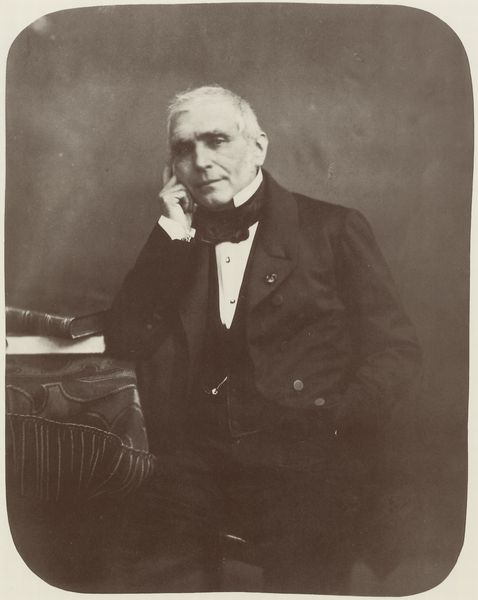
Titel: Eugène Scribe
Künstler: Atelier Nadar
Institution: unbekannt
Schlagwörter: hand, kopf, mann, schatten, weiß, ellbogen, finger, grau, haar, hintergrund, licht, mund, nase, ohr, schwarz, stirn, stuhl, tisch, blick, schal, tuch, muster, schleife, teppich, alt, anzug, hemd, hose, jacke, tresen, wand, arm, augen, falten, gesicht, kragen, stehen, ärmel, bild, bildnis, herr, portrait, porträt, tischdecke, tischtuch, fransen, haare, mantel, stehend, stoff, decke, augenbrauen, kinn, knopf, lippen, potrait, rund, lächeln, bücher, kette, amerika, hocker, sepia, frack, falte, krawatte, dichter, grübchen, halstuch, uhr, tischchen, augenbraue, knöpfe, fliege, hemdkragen, jackett, jacket, weste, foto, fotografie, photographie, stütze, alter, buch, linie, gala, schwarz weiss, vatermörder, schriftsteller, denker, manschetten, stehkragen, tasche, einband, photo, uhrenkette, uhrkette, rasiert, dekce, leder, aufgestützt, smoking, hosentasche, binder, freundlich, taschenuhr, geöffnet, telefon, umbra, portr, fotographie, lachfalte, abgerundet, franzen, linein, bücherstapel, zottel, abendrobe, lehnt, edison, studioaufnahme, studio nadar, intelektueller, lederband, nasenfalte, tishdecke, 19. jahrhundert, tischkleid, eddison, homme de lettre, schemisett